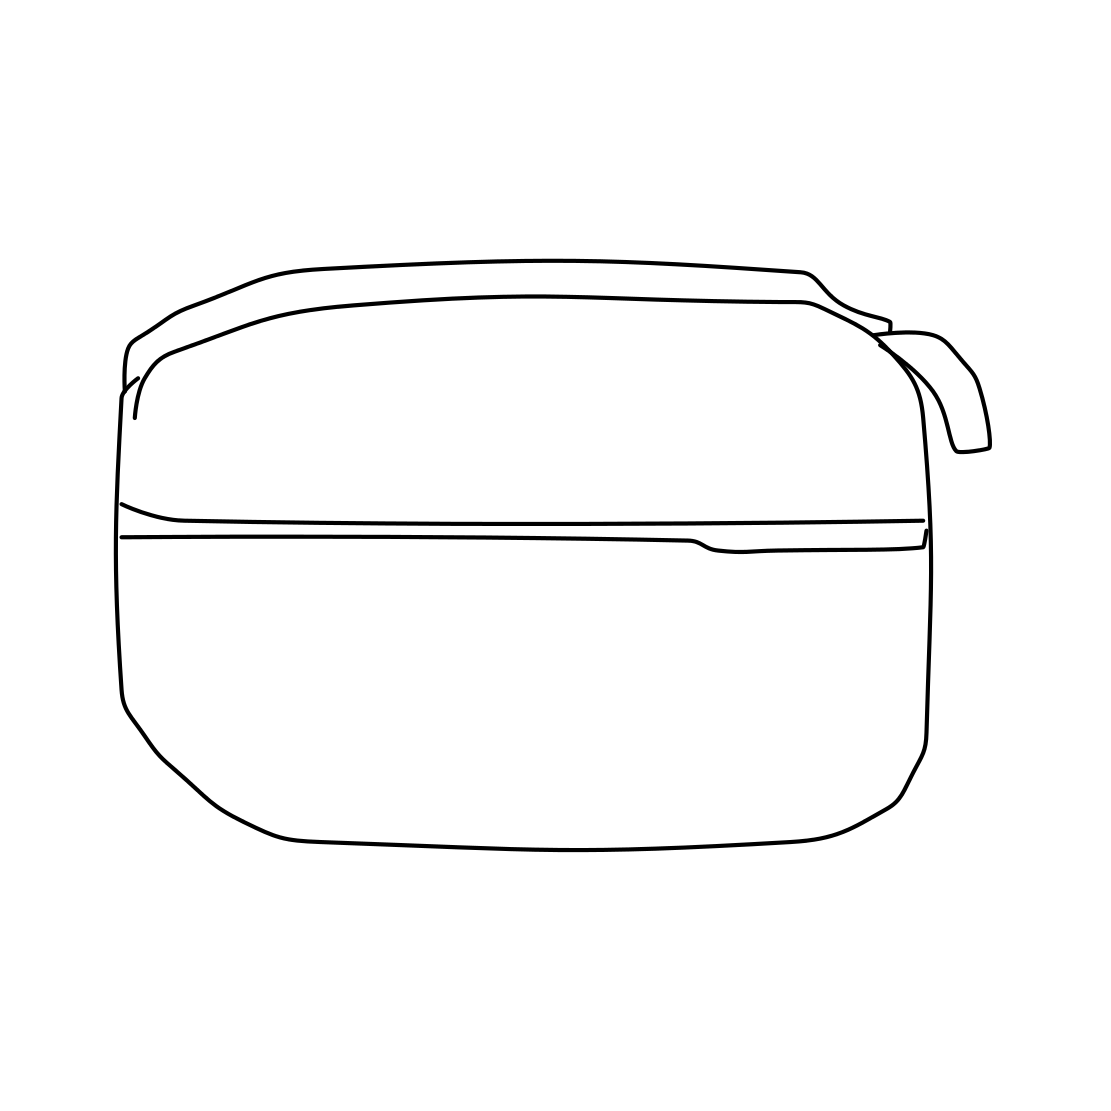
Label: purse